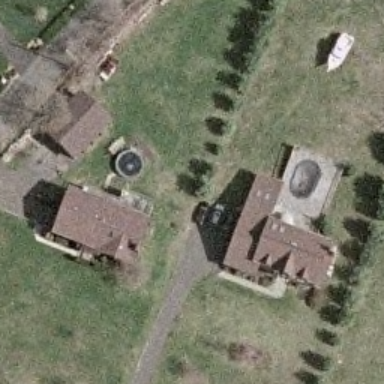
Two houses with grey roofs is surrounded by trees and lawn in the sparse residential area .